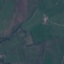
Land use / land cover class: Pasture